Field crop: tomato
Growth stage: 1
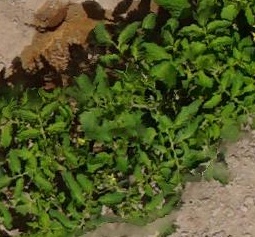
Species: tomato